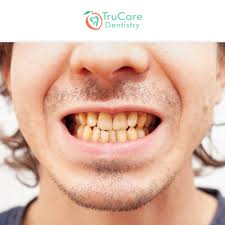
Condition: Tooth Discoloration